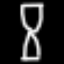
Label: hourglass